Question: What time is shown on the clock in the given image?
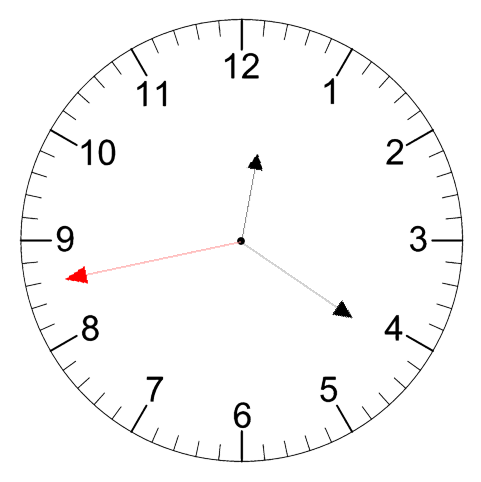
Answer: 12:20:43